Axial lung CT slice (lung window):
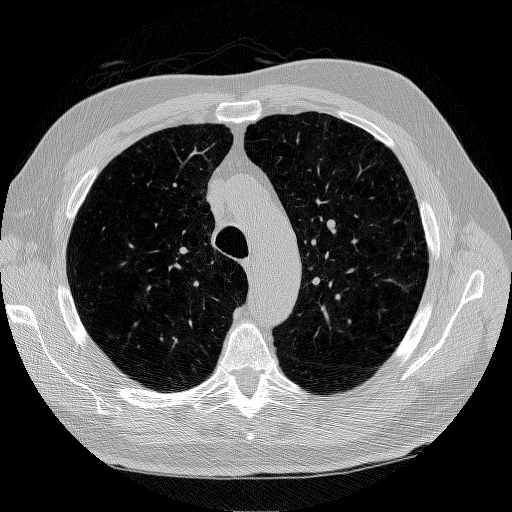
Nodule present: no